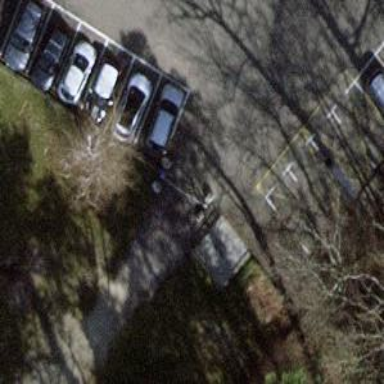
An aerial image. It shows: Lift gate barrier.